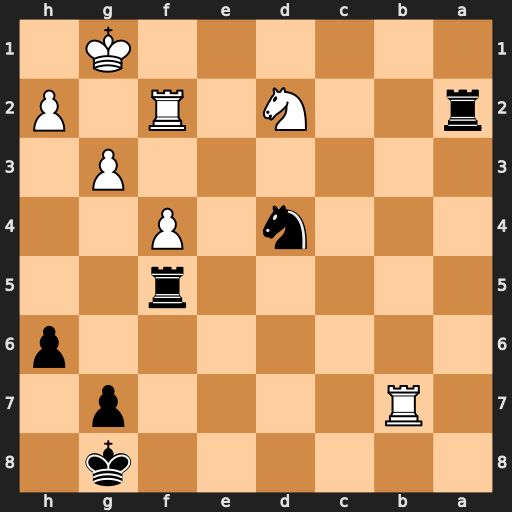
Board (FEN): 6k1/1R4p1/7p/5r2/3n1P2/6P1/r2N1R1P/6K1
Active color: b
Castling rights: -
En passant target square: -
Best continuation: Rxd2 Rxd2 Nf3+ Kg2 Nxd2